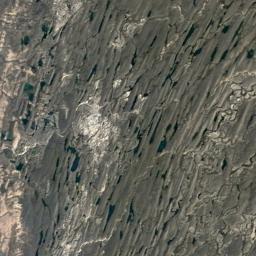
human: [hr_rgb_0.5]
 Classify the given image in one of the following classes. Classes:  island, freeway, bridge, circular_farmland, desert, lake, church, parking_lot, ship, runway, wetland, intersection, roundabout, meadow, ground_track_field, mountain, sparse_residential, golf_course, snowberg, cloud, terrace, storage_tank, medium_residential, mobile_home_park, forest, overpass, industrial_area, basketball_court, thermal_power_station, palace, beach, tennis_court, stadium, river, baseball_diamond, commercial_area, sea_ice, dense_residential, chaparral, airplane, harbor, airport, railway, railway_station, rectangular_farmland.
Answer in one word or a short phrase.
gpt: wetland